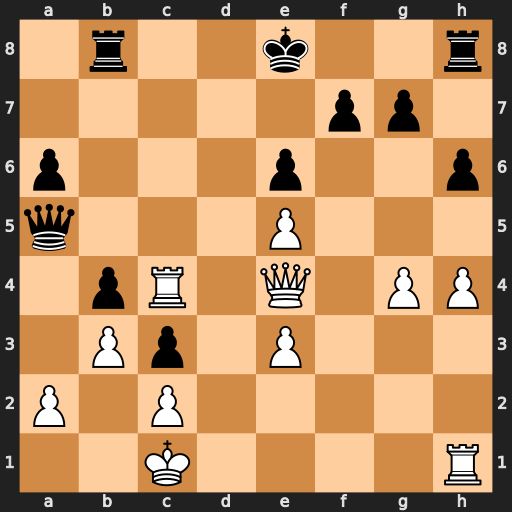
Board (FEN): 1r2k2r/5pp1/p3p2p/q3P3/1pR1Q1PP/1Pp1P3/P1P5/2K4R
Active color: w
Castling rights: k
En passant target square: -
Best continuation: Qc6+ Kf8 Qd6+